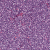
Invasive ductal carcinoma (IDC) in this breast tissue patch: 1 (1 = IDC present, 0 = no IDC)